Question: I just created some basic 'NSRecessedBezelStyle' 'NSButton' programmatically, the codes are listed below:
'''
NSButton *btn = [[NSButton alloc] initWithFrame:NSMakeRect(80 + 110 * i, 11, 100, 19)];
[btn setTitle:@"Normal"];
[btn setButtonType:NSPushOnPushOffButton];
[btn setBezelStyle:NSRecessedBezelStyle];
'''
But the result is like this:

As you can see, the first and second button are created programmatically and the third and fourth buttons are made in the IB.
The buttons are looking good when they are in ON state, but not the same with OFF state.
The third one made with IB has no background color displayed (which is what I wanted), but the first one that I created in code has a background color with it. How can I solve this?
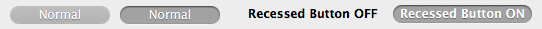
Answer: It looks like you'll need to add one additional line during the creation of the button:
'''
[btn setShowsBorderOnlyWhileMouseInside:YES];
'''